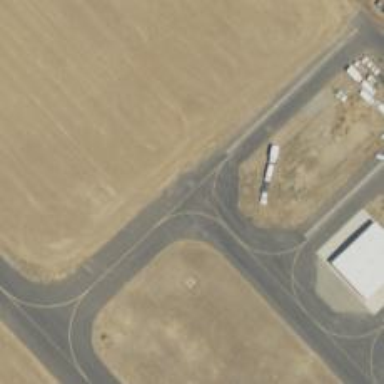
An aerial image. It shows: Image of taxiway at airport.